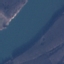
Label: River